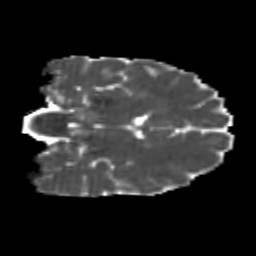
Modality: MD
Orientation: coronal
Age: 22
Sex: female
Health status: healthy
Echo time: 0.074 s